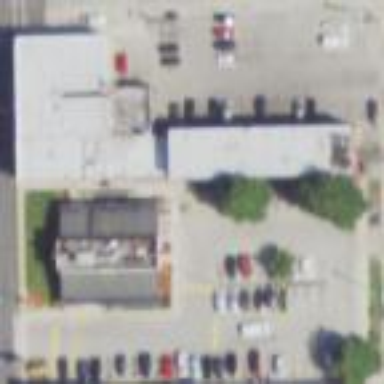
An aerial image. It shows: Retail area.